Question: I'm trying to come up with a good algorithm to create an representation of a <URL> DNA string with major and minor grooves using the dash character, for an arbitrary number of characters.
This is what I currently have, using 776 '#''s:
'''
######### ##########
######### ##########
######### ##########
######### ##########
########## ##########
########## ##########
###### ##########
## ##########
########## #
########## #####
########## #########
########## ##########
########## ##########
########## ##########
########## ##########
########## ##########
########## ##########
########## ##########
########## ##########
########## ##########
########### ##########
######### ##########
##### ##########
# ##########
########## ###
########## #######
########## ##########
########## ##########
########## ##########
########## ##########
########## ##########
########## ##########
########## ##########
########## ##########
########## ##########
########## ##########
########## ##########
########## ##########
####### ##########
#### #########
######### #
########## ###
########### #######
'''
but the helix doesn't align perfectly when I manually try to repeat the helix via copy/pasting.
A solution that has has the same width as the example above but also has the basepair crossbonds (like in <URL>, is also acceptable.

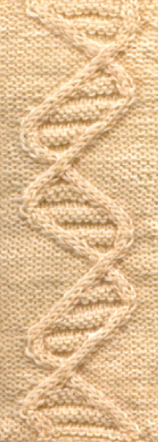
Answer: The key to this question is to recognize that you can represent each strand on the helix as a combination of sine waves - one for the periodic portion, and one for the "depth" into the page. Once you've parameterized the problem this way, you can control every aspect of your helix. The example below uses '*' and '#' to show the different strands to illustrate the point. If you choose values for the wavelength that do not commensurate with integer values you'll get less then optimal results - but now you can play with inputs to find what you consider the most aesthetically pleasing representation.
'''
from numpy import *
amp = 10
length = 100
wavelength = 20
omega = (2*pi)/wavelength
phi = wavelength*(0.5)
X = arange(1,length)
Y1 = round_(amp*(sin(omega*X) + 1))
Y2 = round_(amp*(sin(omega*X+phi) + 1))
offset = phi/2
Z1 = sin(omega*X + offset)
Z2 = sin(omega*X + phi + offset)
T1 = " ######### "
T2 = " ********* "
clen = len(T1)
H = zeros((length,amp*2+clen),dtype='str')
H[:,:] = " "
for n,(y1,y2,z1,z2) in enumerate(zip(Y1,Y2,Z1,Z2)):
H[n,y1:y1+clen] = list(T1)
H[n,y2:y2+clen] = list(T2)
# Overwrite if first helix is on top
if z1>z2: H[n,y1:y1+clen] = list(T1)
for line in H:
print "".join(line)
'''
These values give:
'''
********* #########
********* #########
********* #########
********* #########
********* #########
********* #########
********* #########
****** #########
#########
######### ****
######### *********
######### *********
######### *********
######### *********
######### *********
######### *********
######### *********
###### *********
*********
********* ####
********* #########
********* #########
********* #########
********* #########
********* #########
********* #########
********* #########
****** #########
#########
'''